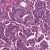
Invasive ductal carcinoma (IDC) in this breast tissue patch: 1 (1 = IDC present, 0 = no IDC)